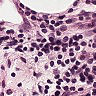
Metastatic tissue present: no